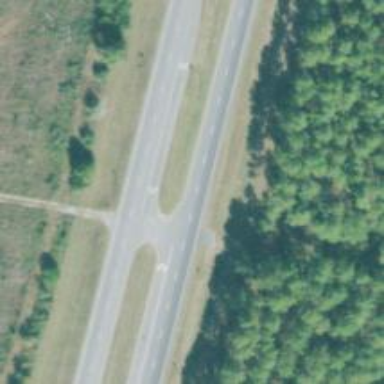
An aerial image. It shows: Expressway with asphalt surface classified as trunk highway.